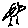
Label: bird